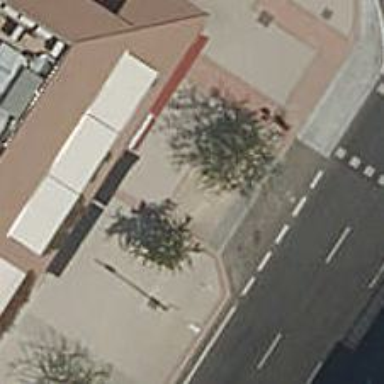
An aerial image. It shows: Bus stop with platform for public transport.